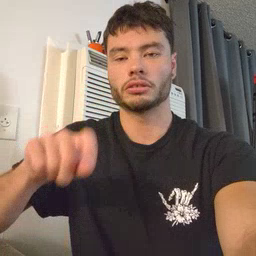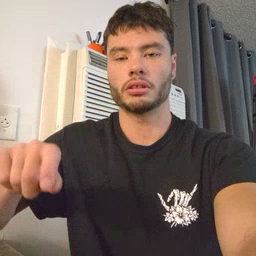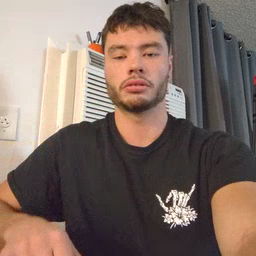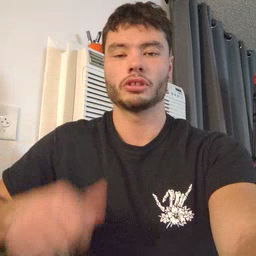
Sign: pencil